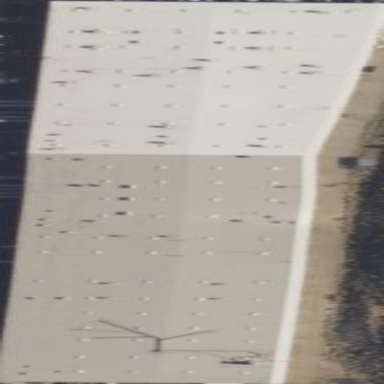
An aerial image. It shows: Warehouse.